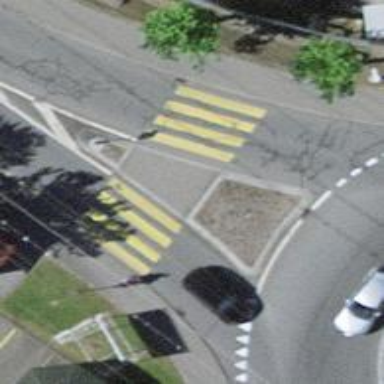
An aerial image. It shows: Kerb barrier.